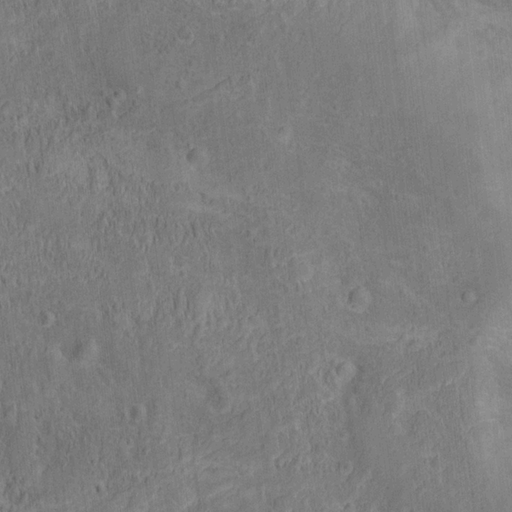
Classes present: Background